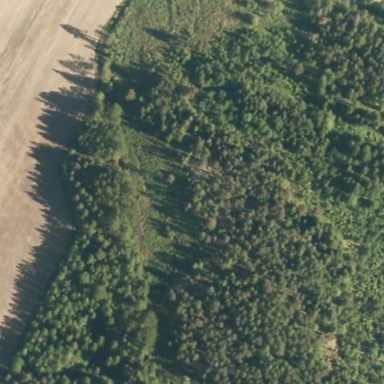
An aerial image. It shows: Scrub vegetation in area designated for logging.